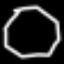
Label: octagon